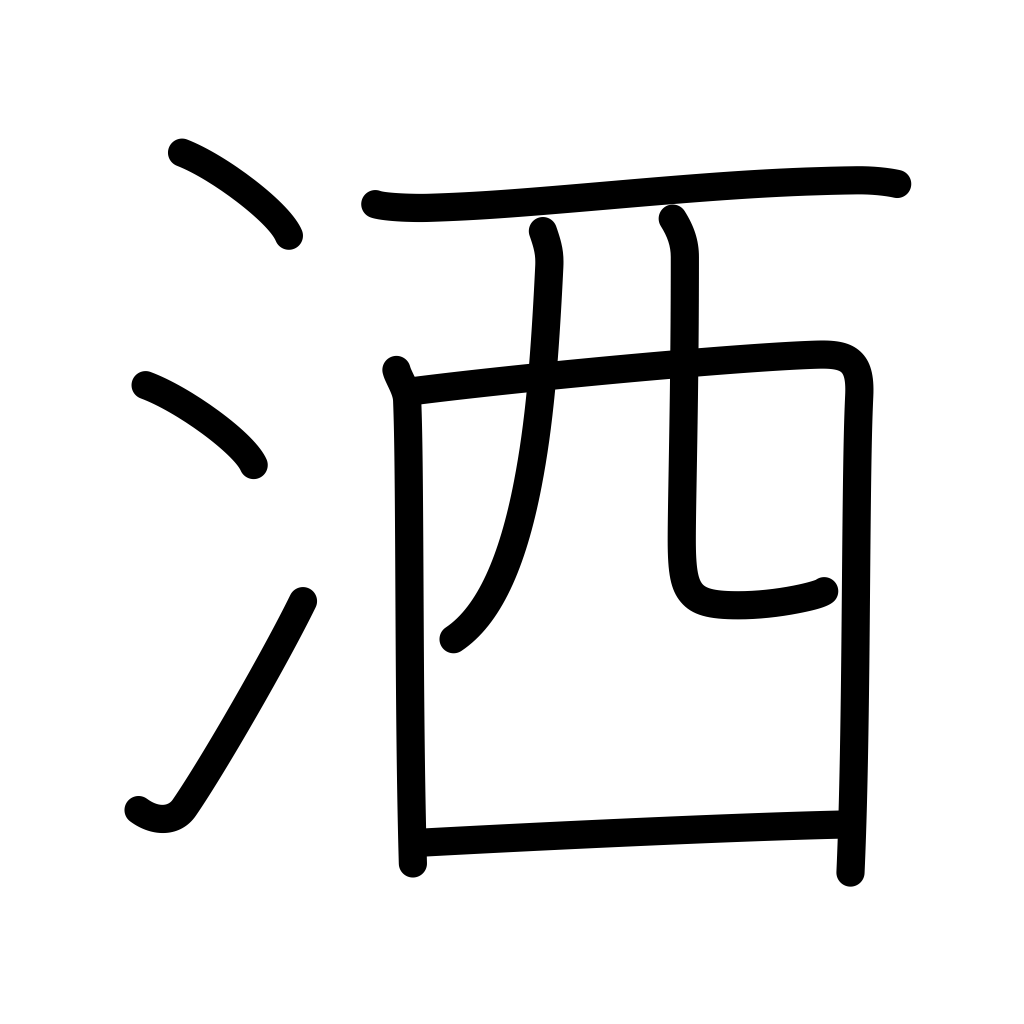
Meaning: wash, sprinkle